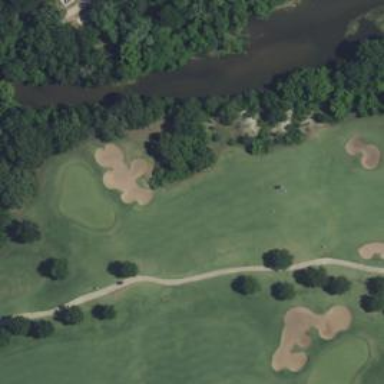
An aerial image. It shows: View of golf hole.